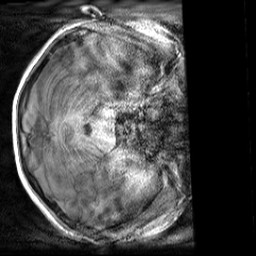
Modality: T1w
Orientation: axial
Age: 21
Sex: female
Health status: healthy
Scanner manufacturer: siemens
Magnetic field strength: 3 T
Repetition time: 2 s
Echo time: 0.00232 s